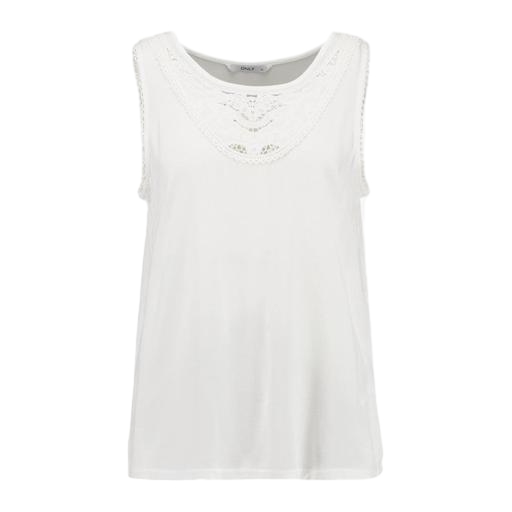
white lace muscle t-shirt, white lace-front jersey top, blanche women’s white tank top, white background